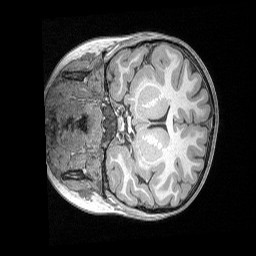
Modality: T1w
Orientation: coronal
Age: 6
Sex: male
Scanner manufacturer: siemens
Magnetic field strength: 3 T
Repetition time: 2.53 s
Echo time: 0.00164 s